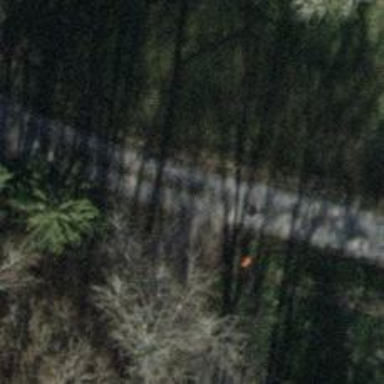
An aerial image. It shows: Pipeline marker.